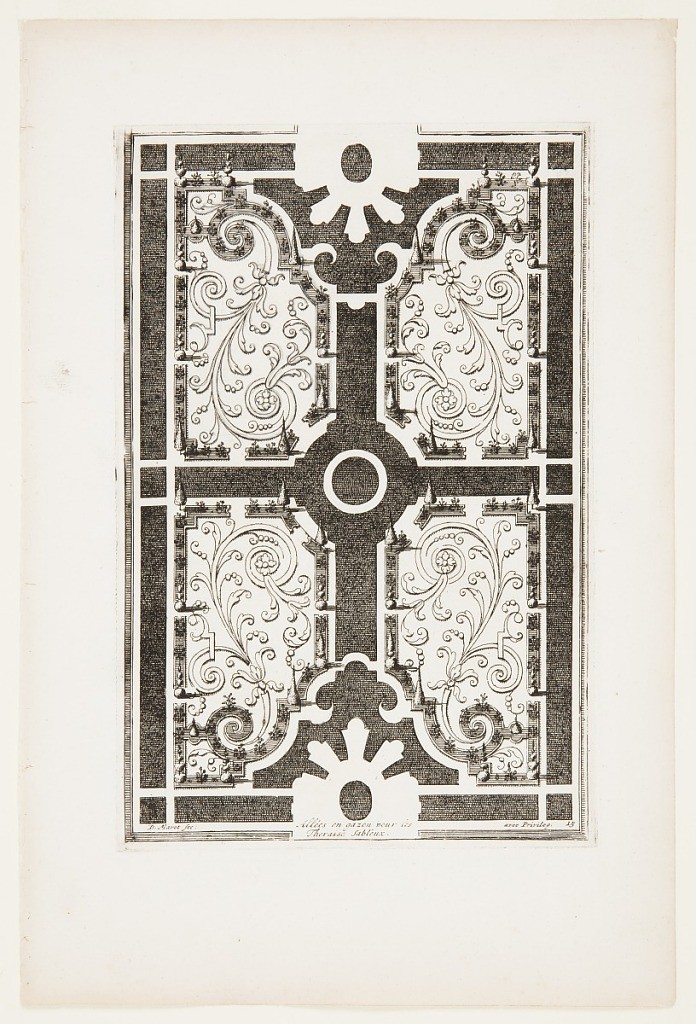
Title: Allées en gazon pour les Therasse Sableux (Grass Walkways, Sandy Terraces), in Nouveaux Livre de Parterres contenant 24 pensséz diferantes (New Book Containing 24 Different Variations for Garden Beds)
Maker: Daniel Marot, French, active in the Netherlands and England, 1661–1752
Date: ca. 1700
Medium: Etching and engraving on white laid paper
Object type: Print
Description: Landscape architecture design for garden.